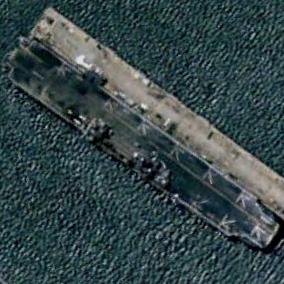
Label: assault